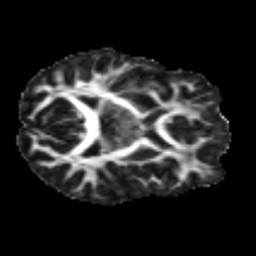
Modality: FA
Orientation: axial
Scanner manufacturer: siemens
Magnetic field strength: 3 T
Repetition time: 3.6 s
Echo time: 0.092 s